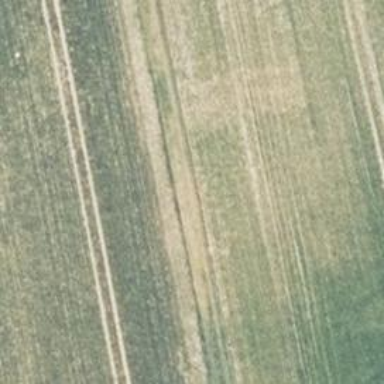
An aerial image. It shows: Grass track road with grade 5 tracktype.